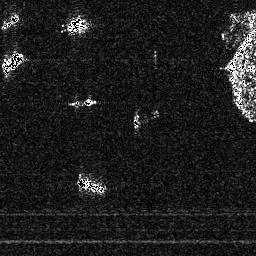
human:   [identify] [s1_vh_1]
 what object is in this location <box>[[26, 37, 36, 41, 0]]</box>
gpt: <ref>1 small ship at the center</ref>